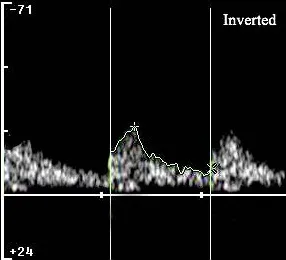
On patient presentation, the transcranial Doppler showed a dampened flow at the level of the basilar artery: a pulsatile flow with normal flow acceleration and decreased mean flow velocity (>30% difference between the proximal and distal arterial segments).
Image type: radiology (ultrasound)